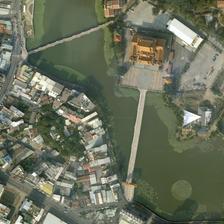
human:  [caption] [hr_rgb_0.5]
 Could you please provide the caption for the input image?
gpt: two bridges are on a river connected two city subdivisions .

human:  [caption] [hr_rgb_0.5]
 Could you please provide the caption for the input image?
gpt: two bridges are on a river with many buildings on one side of it .

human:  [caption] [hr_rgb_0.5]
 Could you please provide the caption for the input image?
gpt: many buildings are in two sides of a curved river with two bridges over it .

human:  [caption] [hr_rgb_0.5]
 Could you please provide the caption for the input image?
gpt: the city's rivers are winding, with a magnificent, resplendable building on the right bank of the river .

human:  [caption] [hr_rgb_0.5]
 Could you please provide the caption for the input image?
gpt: many buildings are in two sides of a curved river with two bridges over it .